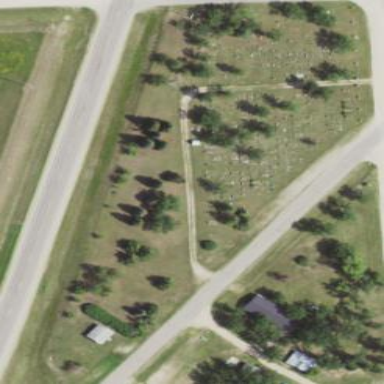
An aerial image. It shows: Cemetery.